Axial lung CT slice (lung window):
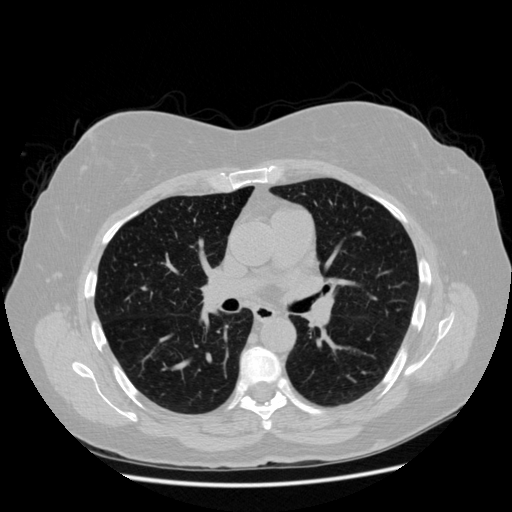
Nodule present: no